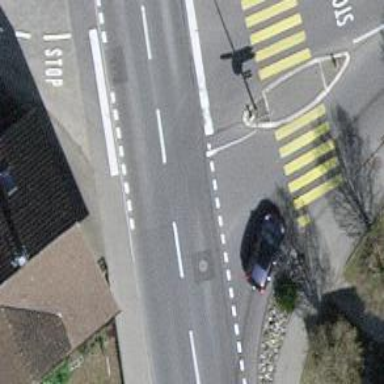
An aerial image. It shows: Stop road.